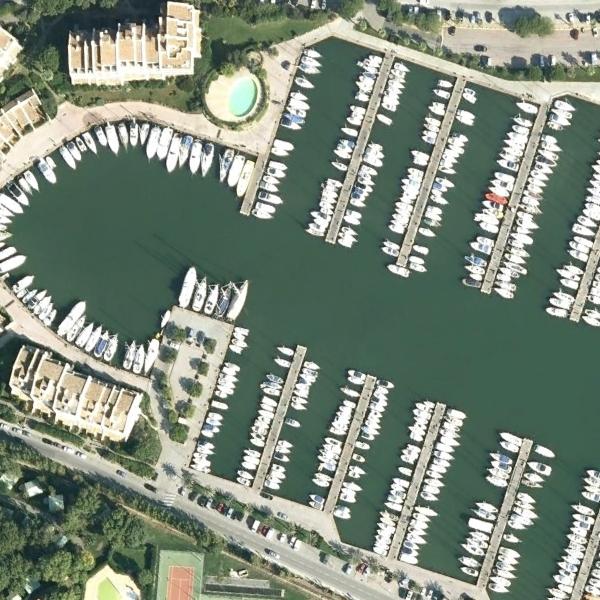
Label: Port